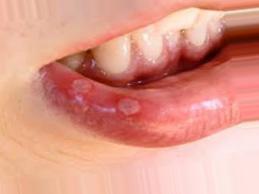
Condition: Mouth Ulcer